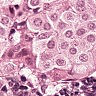
Metastatic tissue present: yes